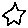
Label: star